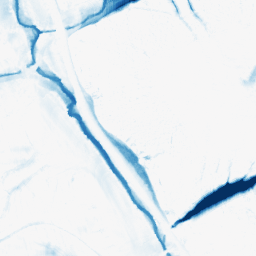
Category: morphological
Decomposition family: morphological_ellipse
Decomposition parameters: operation: closing
width: 30
height: 20
Upsampling method: edge_directed
Upsampling parameters: scale: 4
Upsampling scale: 4